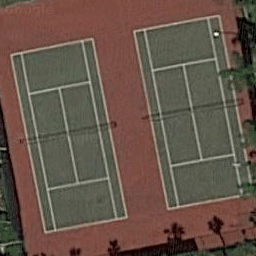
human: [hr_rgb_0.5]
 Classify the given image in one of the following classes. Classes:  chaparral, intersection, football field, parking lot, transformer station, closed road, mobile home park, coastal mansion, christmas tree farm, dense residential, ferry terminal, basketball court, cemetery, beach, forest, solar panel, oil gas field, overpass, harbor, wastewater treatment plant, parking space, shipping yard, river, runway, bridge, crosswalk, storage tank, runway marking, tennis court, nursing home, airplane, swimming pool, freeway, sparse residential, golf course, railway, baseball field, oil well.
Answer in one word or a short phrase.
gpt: tennis court